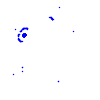
Particle: pion